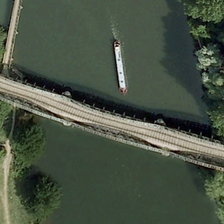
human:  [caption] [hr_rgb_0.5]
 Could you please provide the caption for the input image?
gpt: some green trees are in two sides of a river with a boat in it and a bridge over it .

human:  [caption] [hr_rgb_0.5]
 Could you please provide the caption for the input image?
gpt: some green trees are in two sides of a river with a boat in it and a bridge over it .

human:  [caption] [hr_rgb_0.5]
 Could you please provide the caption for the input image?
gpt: some green trees are in two sides of a river with a boat in it and a bridge over it .

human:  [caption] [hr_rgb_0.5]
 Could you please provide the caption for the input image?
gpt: some green trees are in two sides of a river with a boat in it and a bridge over it .

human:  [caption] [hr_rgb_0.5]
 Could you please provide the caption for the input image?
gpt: some green trees are in two sides of a river with a boat in it and a bridge over it .